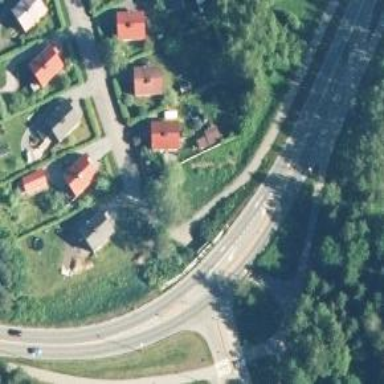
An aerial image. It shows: Asphalt cycleway.